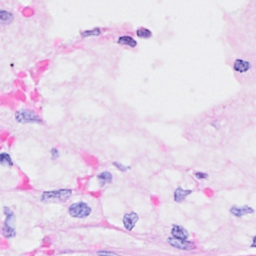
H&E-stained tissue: Breast